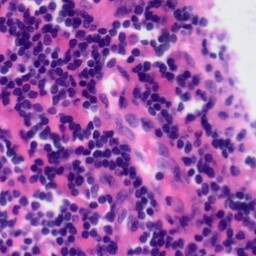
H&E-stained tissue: Tonsil